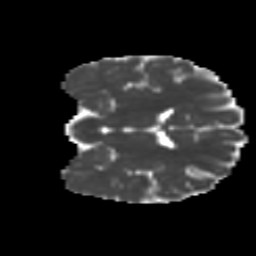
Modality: MD
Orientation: coronal
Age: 10
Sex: female
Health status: ill
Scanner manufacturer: ge
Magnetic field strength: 3 T
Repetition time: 6.752 s
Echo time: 0.079 s